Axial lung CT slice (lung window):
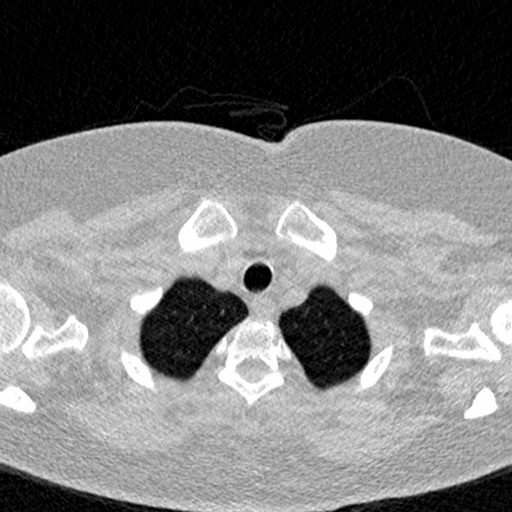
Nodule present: no